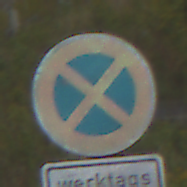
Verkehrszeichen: AbsolutesHalteverbot
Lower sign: ZeitangabenMitBeschraenkungAufWochentage7
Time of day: Midday
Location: Outdoor (Special)
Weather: PartlyCloudy
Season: NotSpecified
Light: Natural